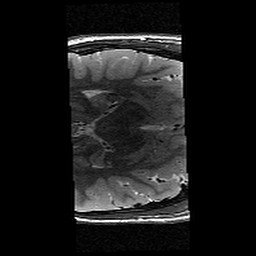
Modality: T2w
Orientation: axial
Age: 12
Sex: male
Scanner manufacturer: siemens
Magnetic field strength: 3 T
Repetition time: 9.23 s
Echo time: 0.067 s